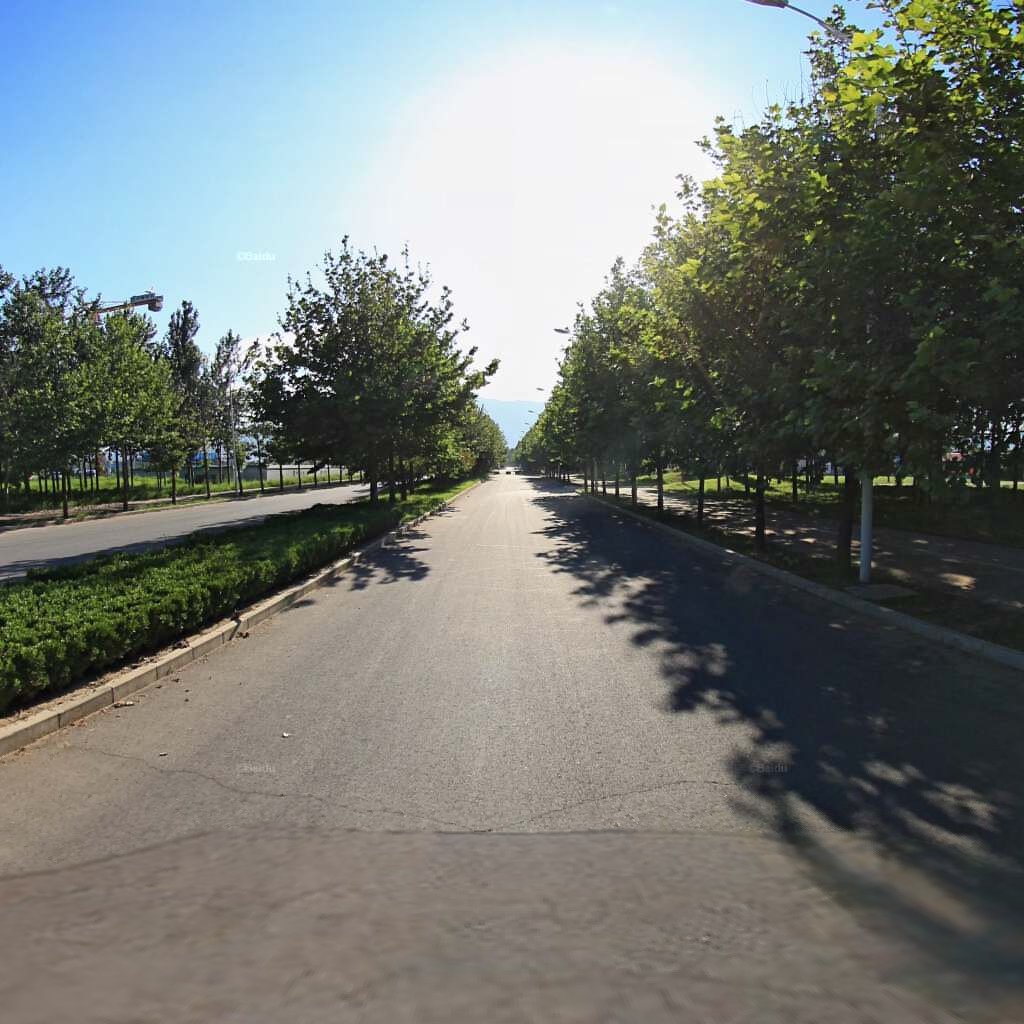
Region: Haidian
Road damage annotations: transverse crack